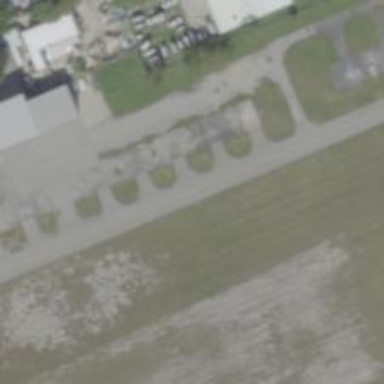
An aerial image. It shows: View of taxiway at the airport.